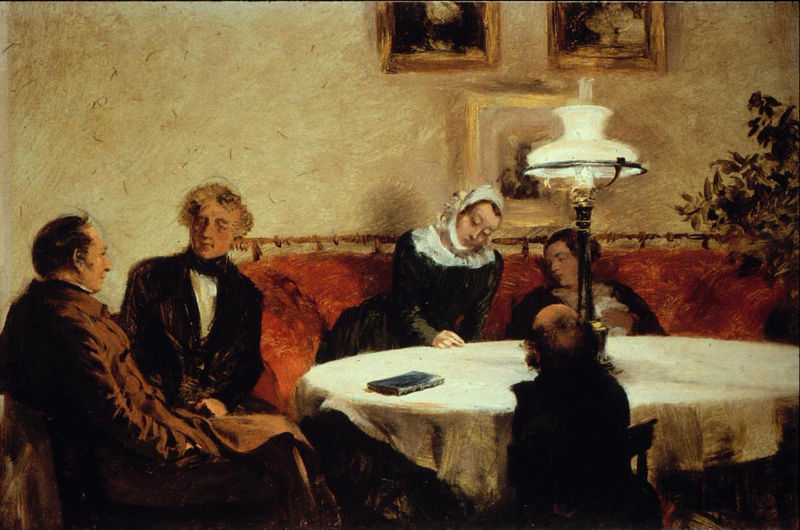
Titel: Abendgesellschaft
Künstler: Adolph Menzel
Standort: Berlin
Institution: Alte Nationalgalerie
Schlagwörter: baum, dunkel, gemälde, gruppe, hand, mann, schatten, schlaf, weiß, frauen, gelb, menschen, sitzen, abend, blume, frau, hell, hut, hüte, jahrhundertwende, kleid, kleider, lampe, licht, männer, raum, reden, schwarz, stuhl, tisch, zimmer, rot, gespräch, haube, leute, malerei, anzug, jacke, kappe, mütze, wand, falten, kleidung, kragen, mensch, rahmen, bild, innenraum, schauen, tischdecke, tischtuch, dämmerung, busch, interieur, mantel, realismus, familie, kind, personen, leuchte, person, pflanze, pflanzen, kinder, rund, fell, kopfbedeckung, bilder, bilderrahmen, sofa, wohnzimmer, schlafen, unterhaltung, mauer, klein, bank, bezug, falte, polster, kopftuch, glatze, lesen, stube, couch, langweilig, rüschen, greis, buch, büchlein, bürgerlich, sitzmöbel, gaslampe, eckbank